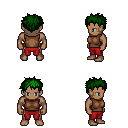
a pixel art fantasy rpg character, male body template, human, dark skin, brown sleeveless shirt, red pants, green bedhead hairstyle, four views (front, back, left, right), 2x2 character sprite sheet, small pixel art, hard edges, no anti-aliasing